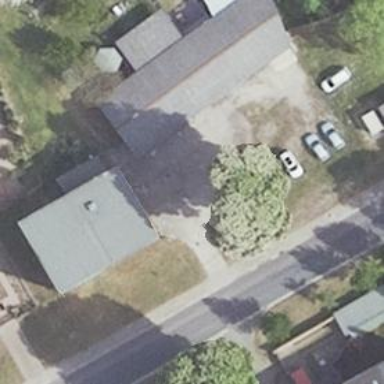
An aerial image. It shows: Residential building.